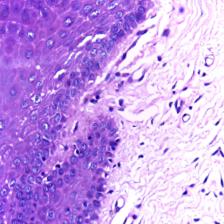
Diagnosis: Normal